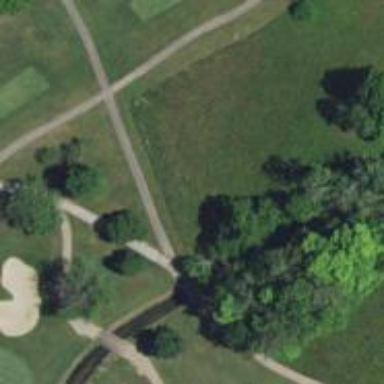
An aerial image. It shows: Service road used as golf cart path.